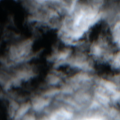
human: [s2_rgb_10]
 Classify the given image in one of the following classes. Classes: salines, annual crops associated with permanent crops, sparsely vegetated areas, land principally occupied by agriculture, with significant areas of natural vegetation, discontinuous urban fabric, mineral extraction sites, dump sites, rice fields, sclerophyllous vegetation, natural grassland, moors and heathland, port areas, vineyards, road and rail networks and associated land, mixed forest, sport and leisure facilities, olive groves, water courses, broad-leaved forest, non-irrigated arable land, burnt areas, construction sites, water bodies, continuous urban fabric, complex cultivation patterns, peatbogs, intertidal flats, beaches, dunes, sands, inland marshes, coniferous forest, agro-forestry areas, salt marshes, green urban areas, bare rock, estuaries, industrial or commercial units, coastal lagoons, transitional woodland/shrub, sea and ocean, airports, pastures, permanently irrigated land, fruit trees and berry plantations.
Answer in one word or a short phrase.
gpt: sea and ocean